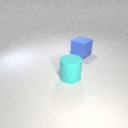
large cyan rubber cylinder to the left of large blue rubber cube